Field crop: maize
Growth stage: 2
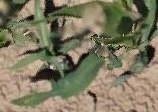
Species: maize